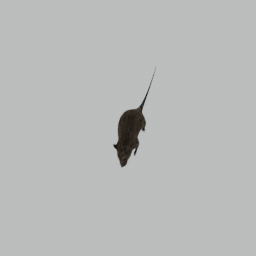
Label: animals